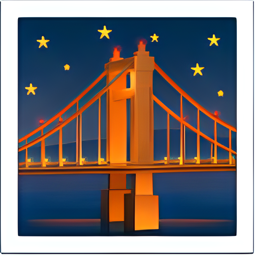
Name: bridge at night
Emoji: 🌉
Group: Travel & Places
Sub-group: place-other